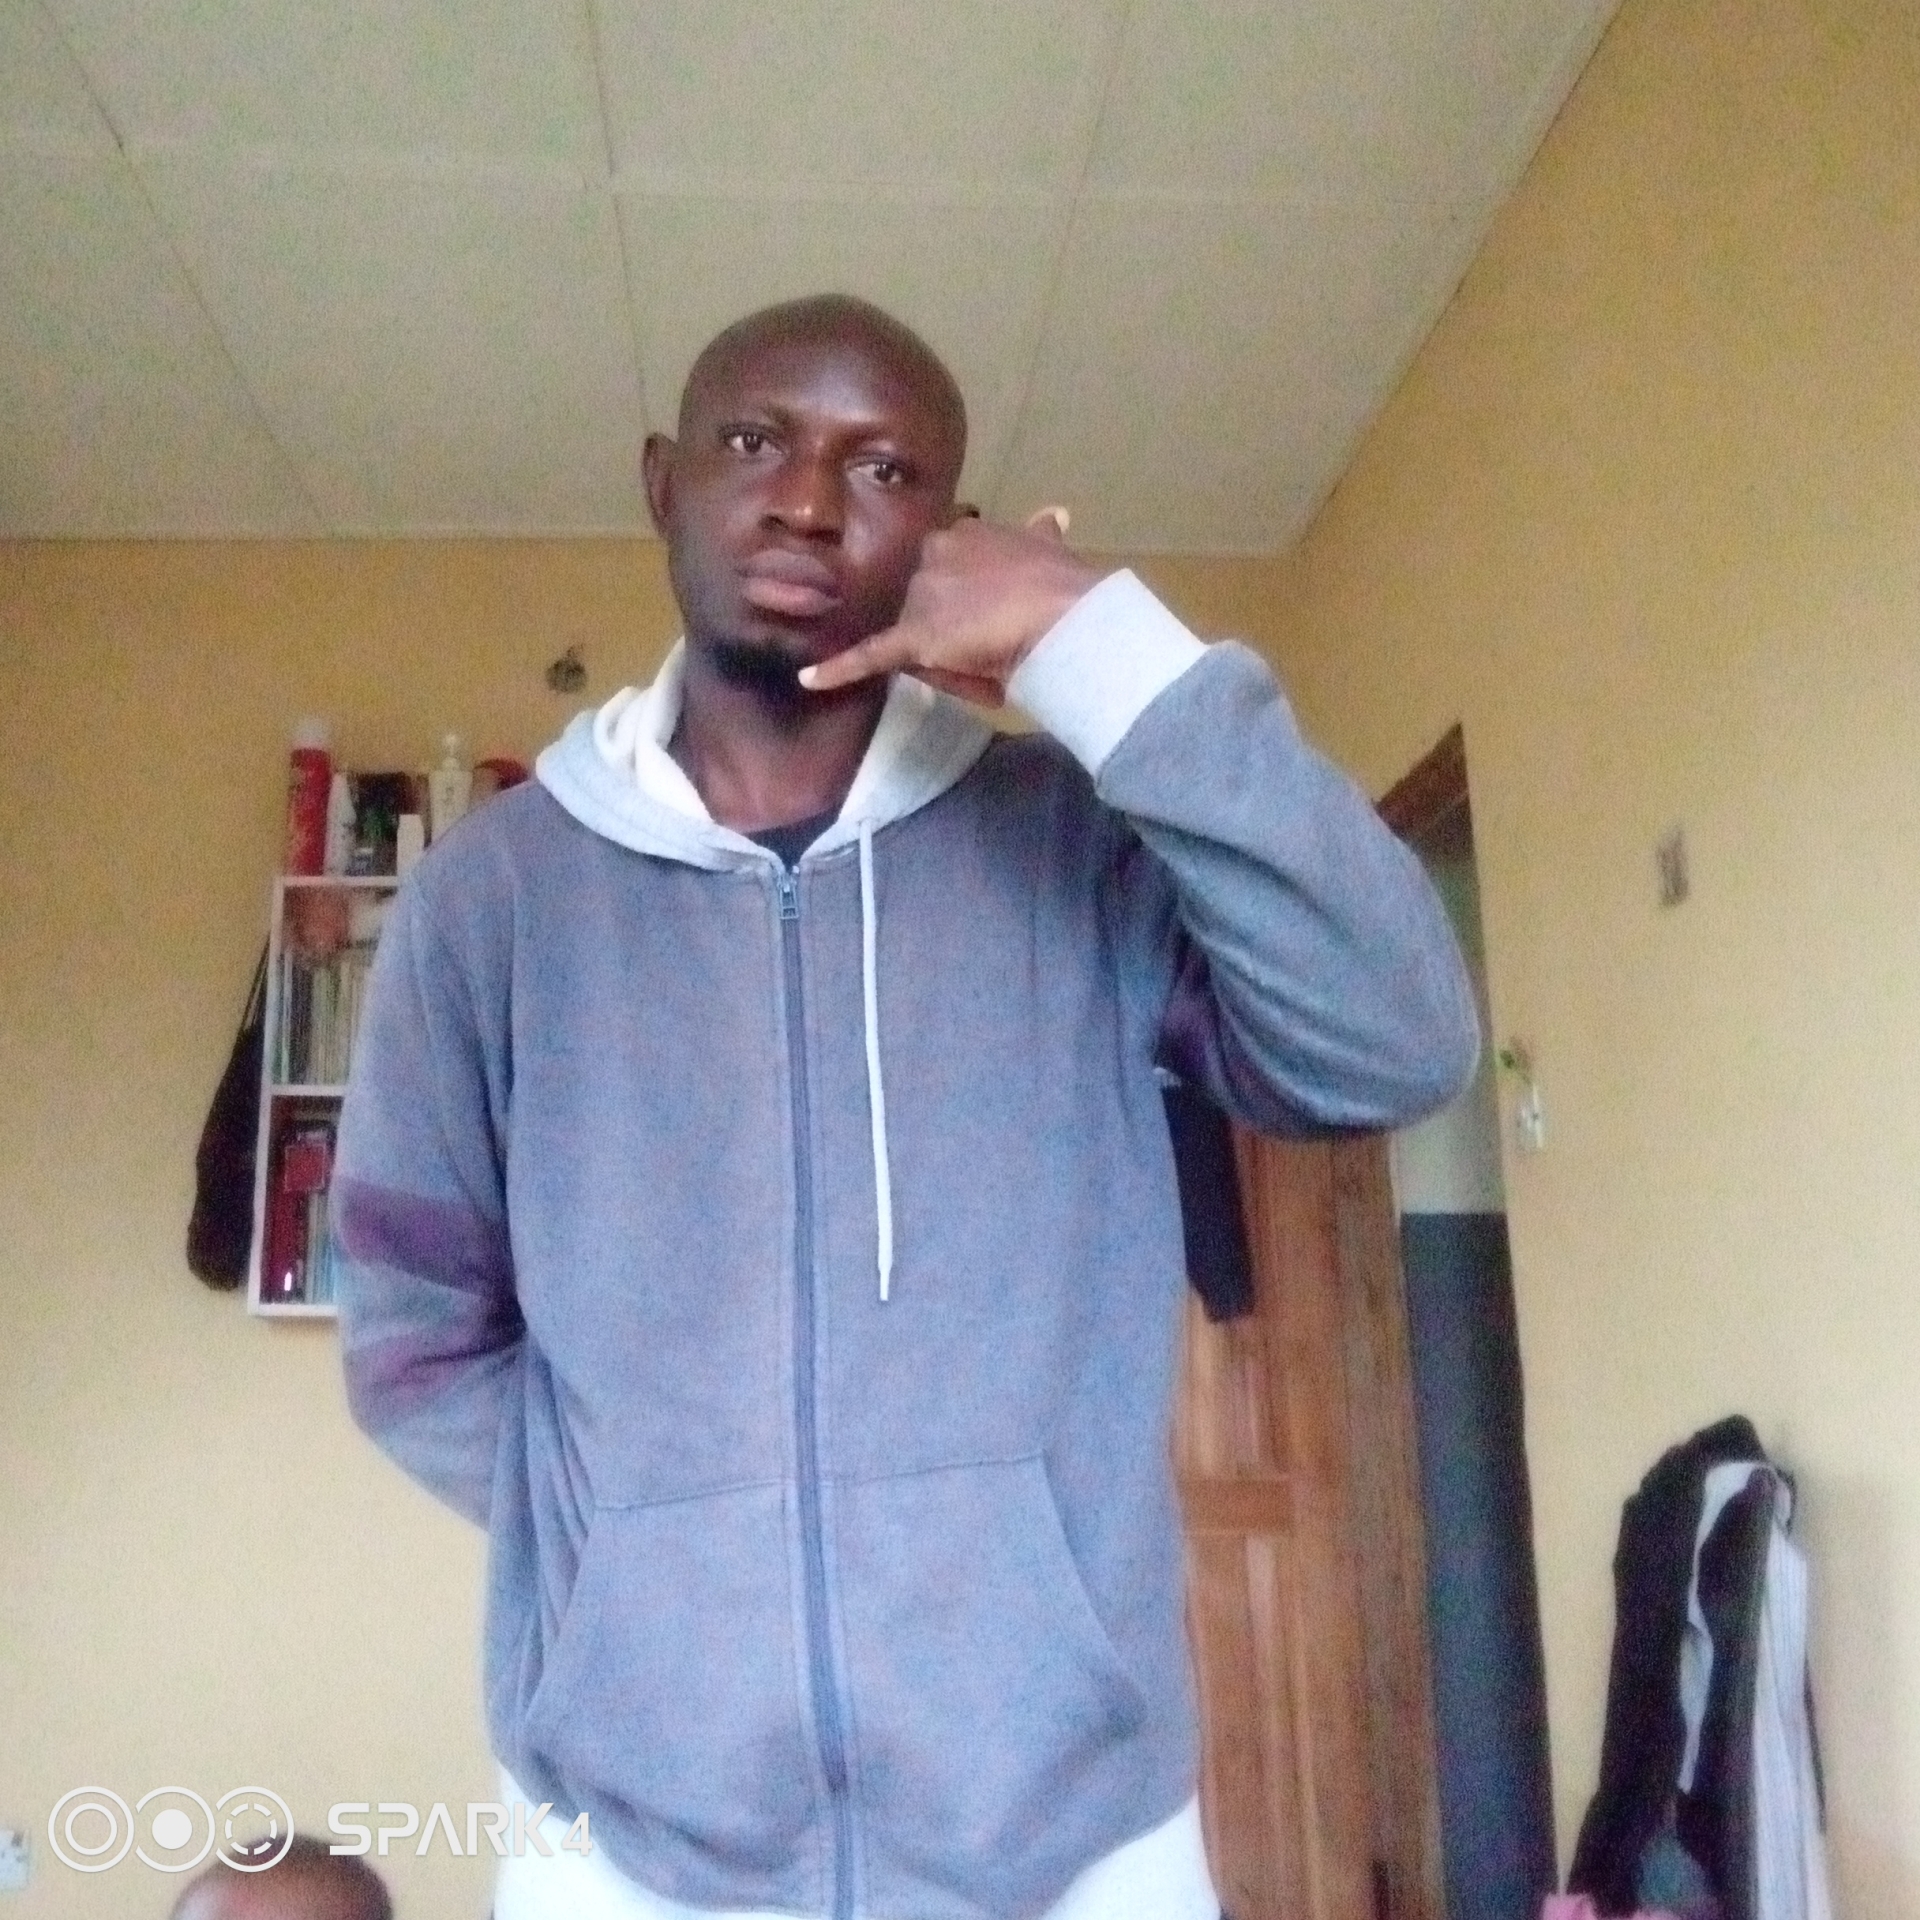
Label: noise